Aerial crown-view tile of a tropical tree (Barro Colorado Island, Panama), acquired 20250818:
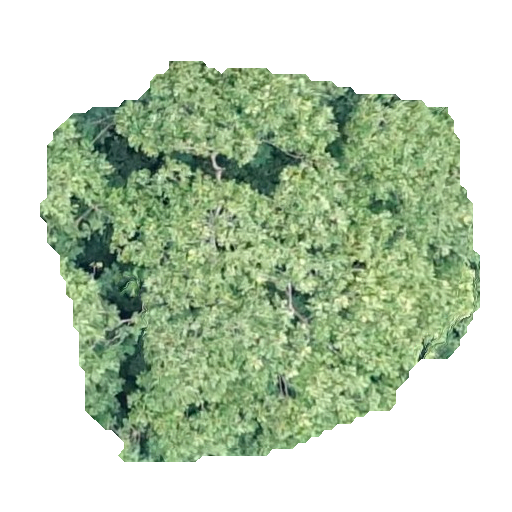
Species: Dipteryx oleifera
GBIF accepted scientific name: Dipteryx oleifera
Crown area: 194.456 m²